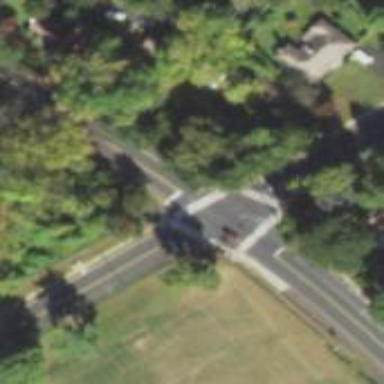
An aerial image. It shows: Marked crossing on footway.